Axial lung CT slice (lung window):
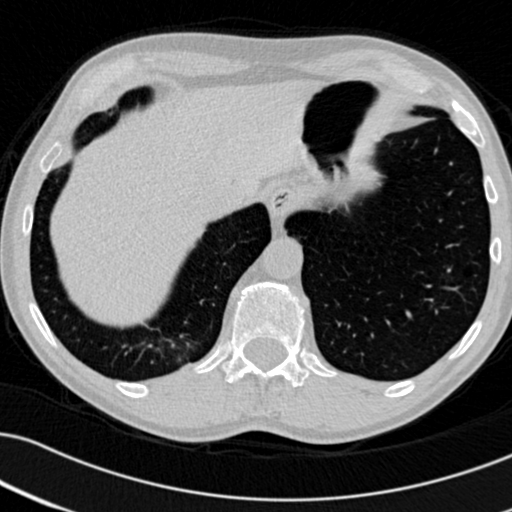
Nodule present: no